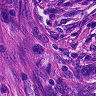
Metastatic tissue present: yes